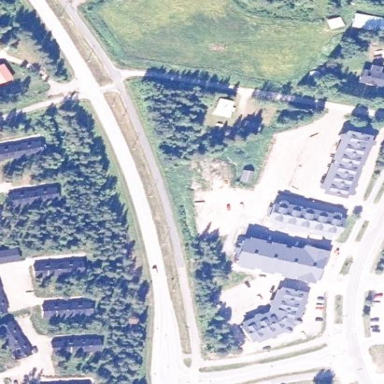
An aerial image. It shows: Residential area that includes hotel.